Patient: sex F, age 54
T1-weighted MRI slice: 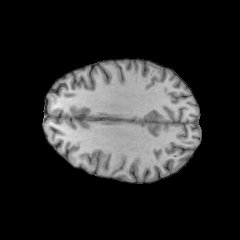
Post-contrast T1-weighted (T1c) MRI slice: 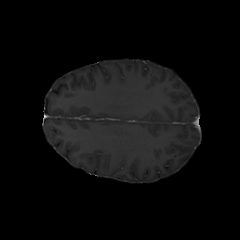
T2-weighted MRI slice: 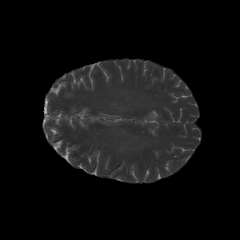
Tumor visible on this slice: no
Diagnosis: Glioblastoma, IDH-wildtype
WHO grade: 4